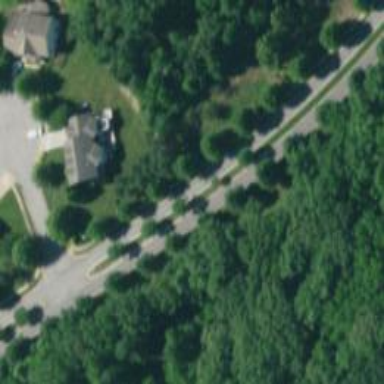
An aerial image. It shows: Residential road.